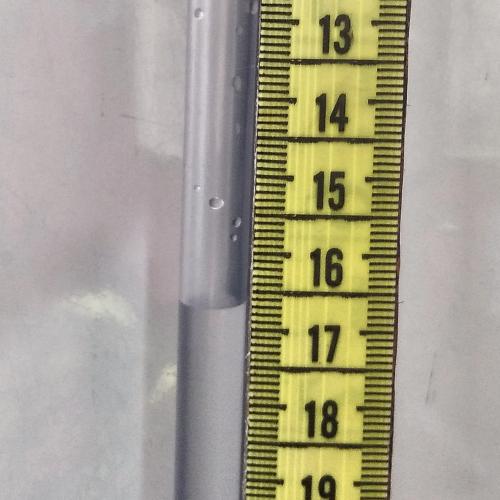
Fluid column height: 16.7 cm